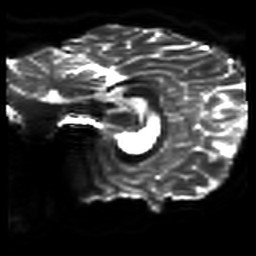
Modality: DWI
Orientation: sagittal
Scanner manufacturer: philips
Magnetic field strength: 7 T
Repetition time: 9.612 s
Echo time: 0.073 s